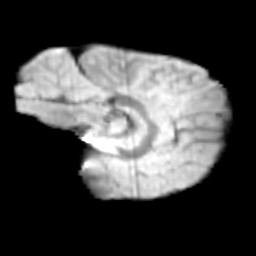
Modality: T2w
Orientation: sagittal
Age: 11
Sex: male
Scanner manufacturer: siemens
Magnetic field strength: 3 T
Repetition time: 3.8 s
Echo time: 0.07 s